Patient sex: M
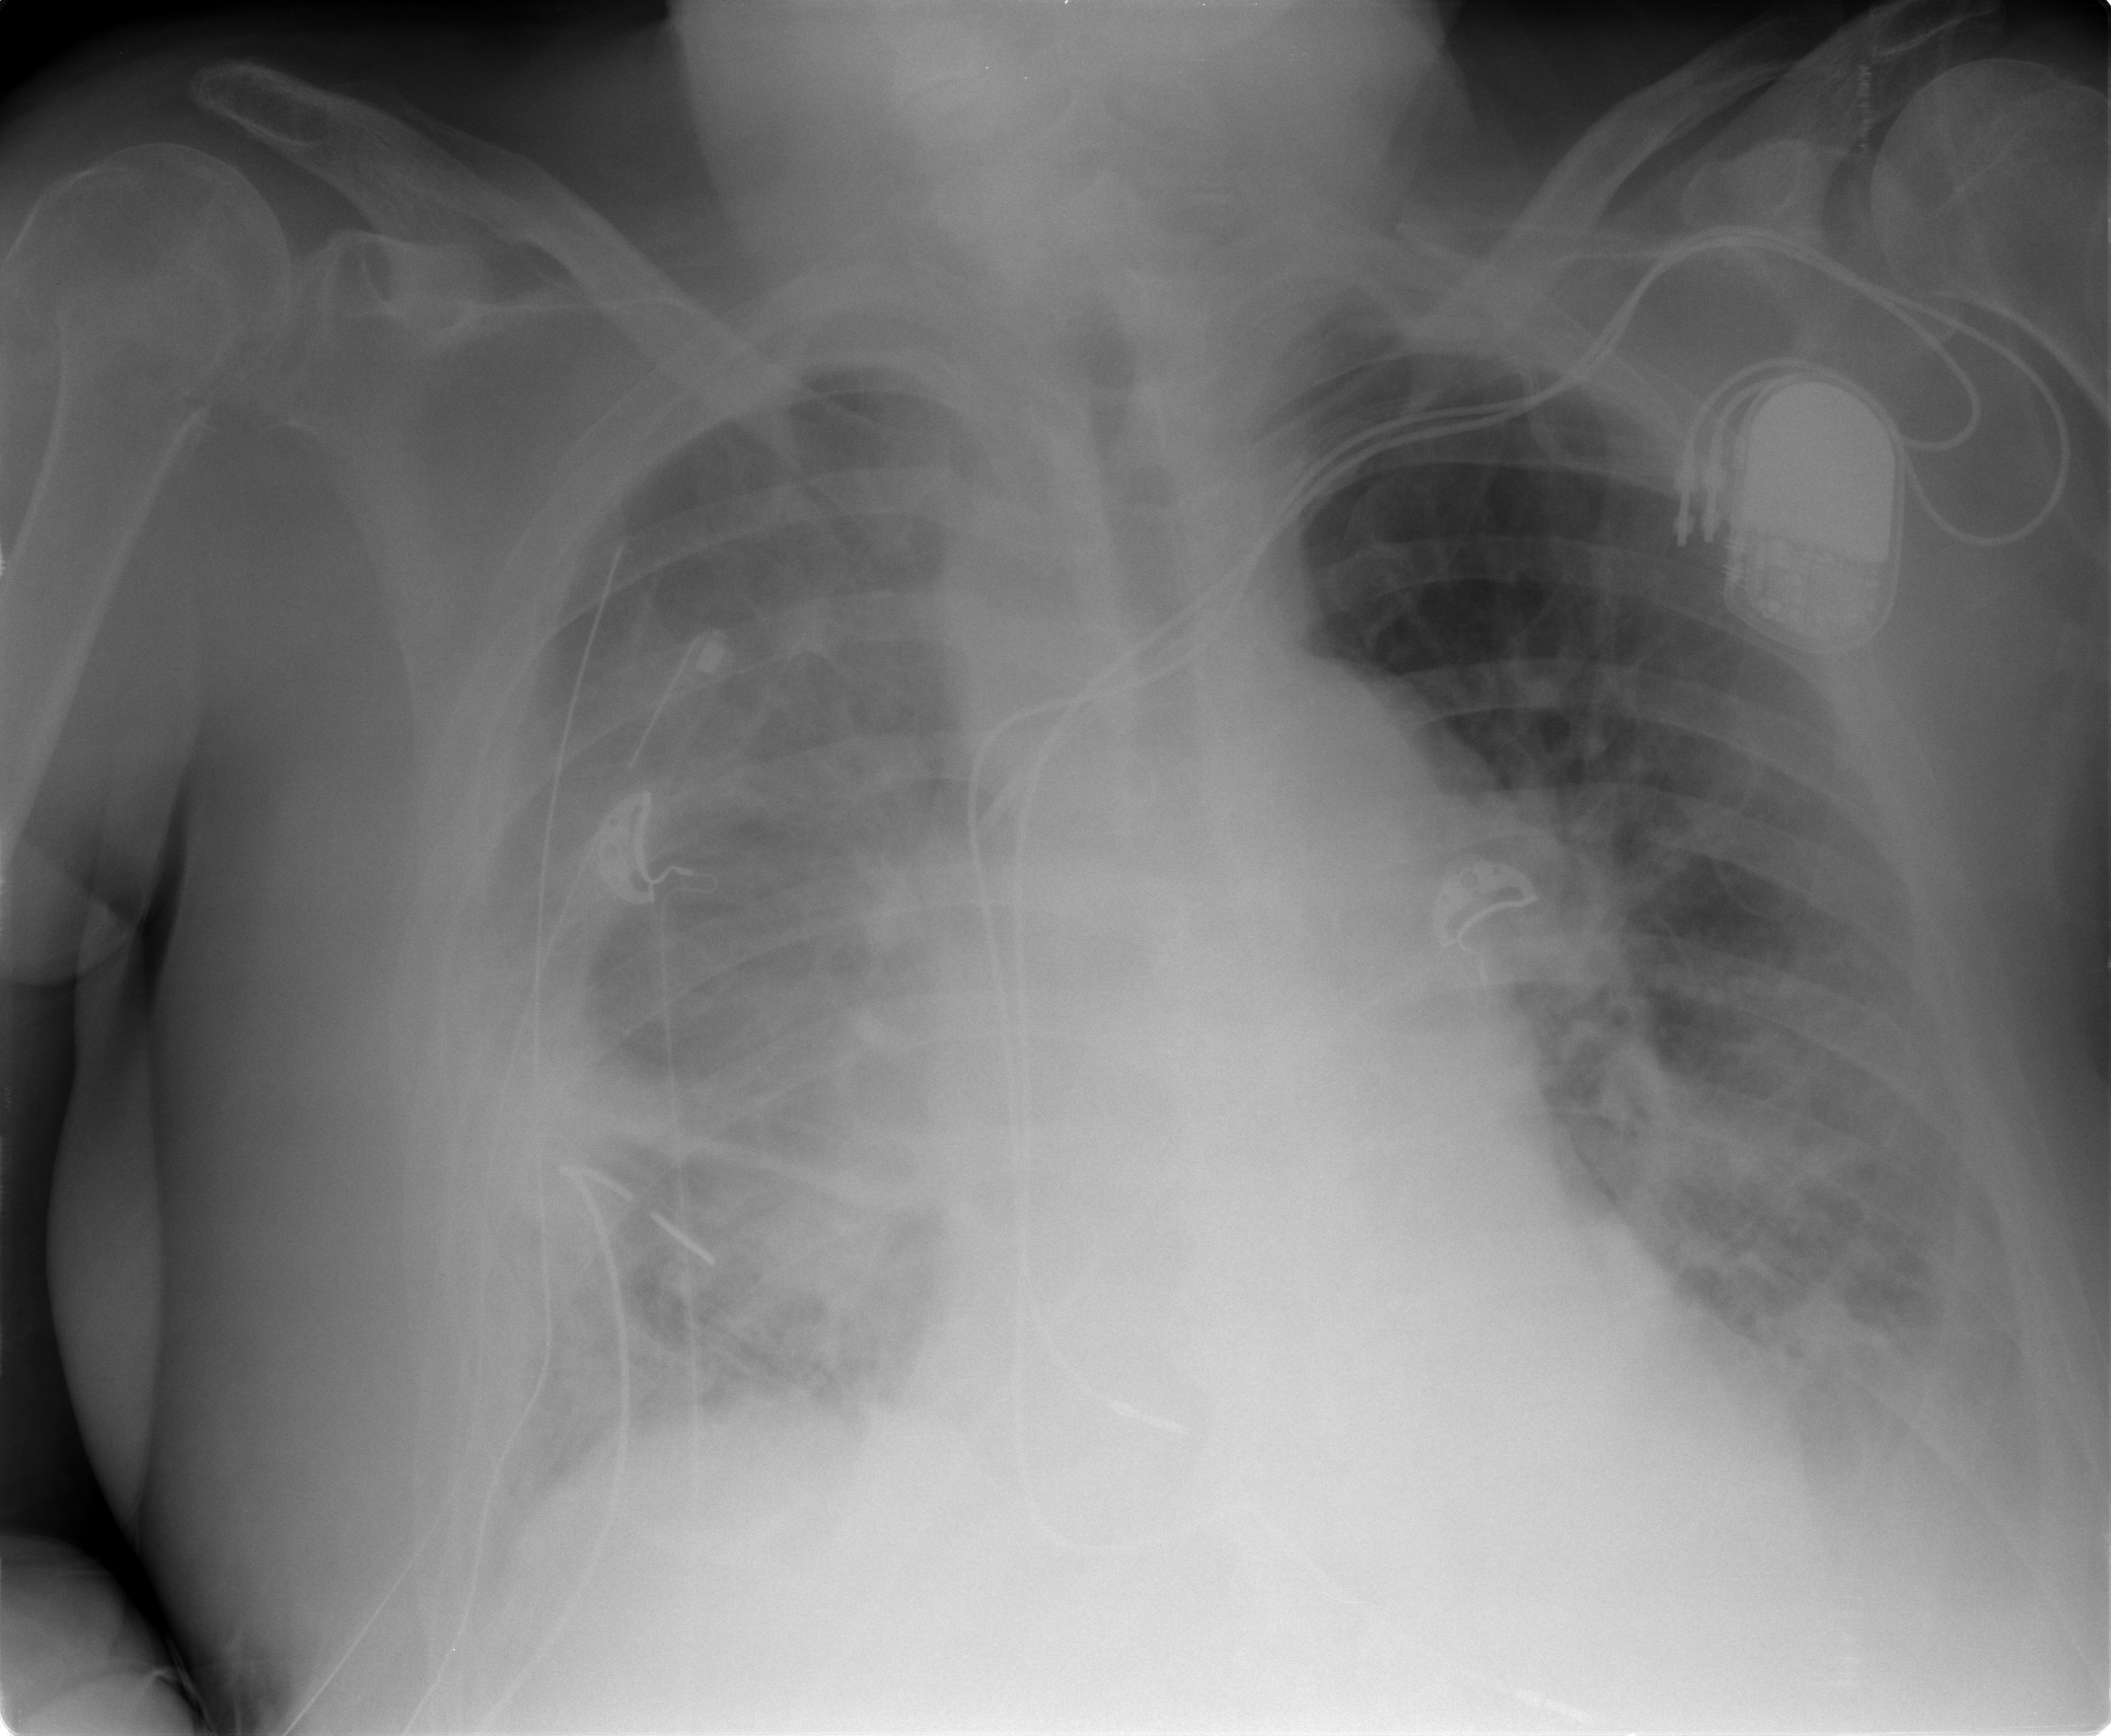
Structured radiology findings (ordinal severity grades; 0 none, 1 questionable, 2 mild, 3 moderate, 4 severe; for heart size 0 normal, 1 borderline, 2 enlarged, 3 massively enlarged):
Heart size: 0
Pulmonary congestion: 2
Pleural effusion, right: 2
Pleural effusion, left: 0
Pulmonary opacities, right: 3
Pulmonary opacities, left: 2
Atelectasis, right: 3
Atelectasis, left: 2